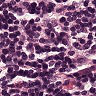
Metastatic tissue present: no